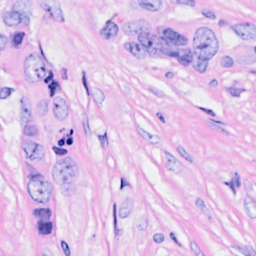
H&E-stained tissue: Breast